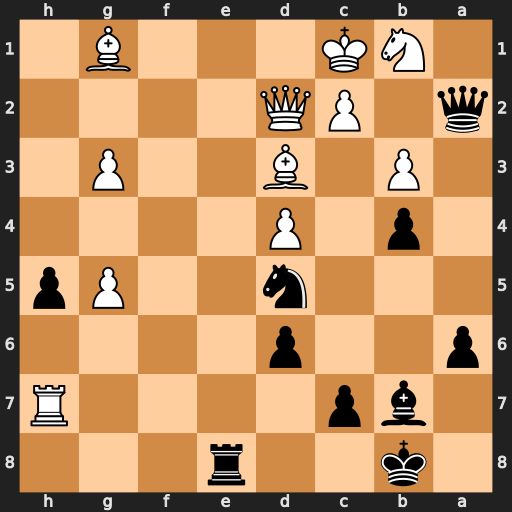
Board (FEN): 1k2r3/1bp4R/p2p4/3n2Pp/1p1P4/1P1B2P1/q1PQ4/1NK3B1
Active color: b
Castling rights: -
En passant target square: -
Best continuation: Qa1 Rh8 Rxh8